Interaction volume radius: 5 \u00c5
Interaction volume height: 15 \u00c5
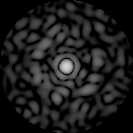
Disorder parameter: 0.8486